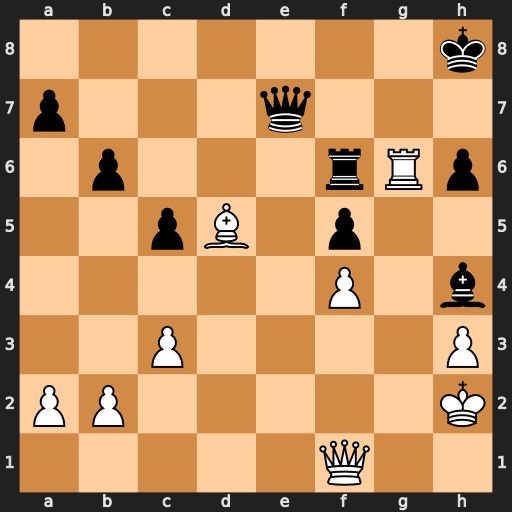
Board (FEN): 7k/p3q3/1p3rRp/2pB1p2/5P1b/2P4P/PP5K/5Q2
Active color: w
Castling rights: -
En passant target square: -
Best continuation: Rg8+ Kh7 Qg2 Bg5 fxg5